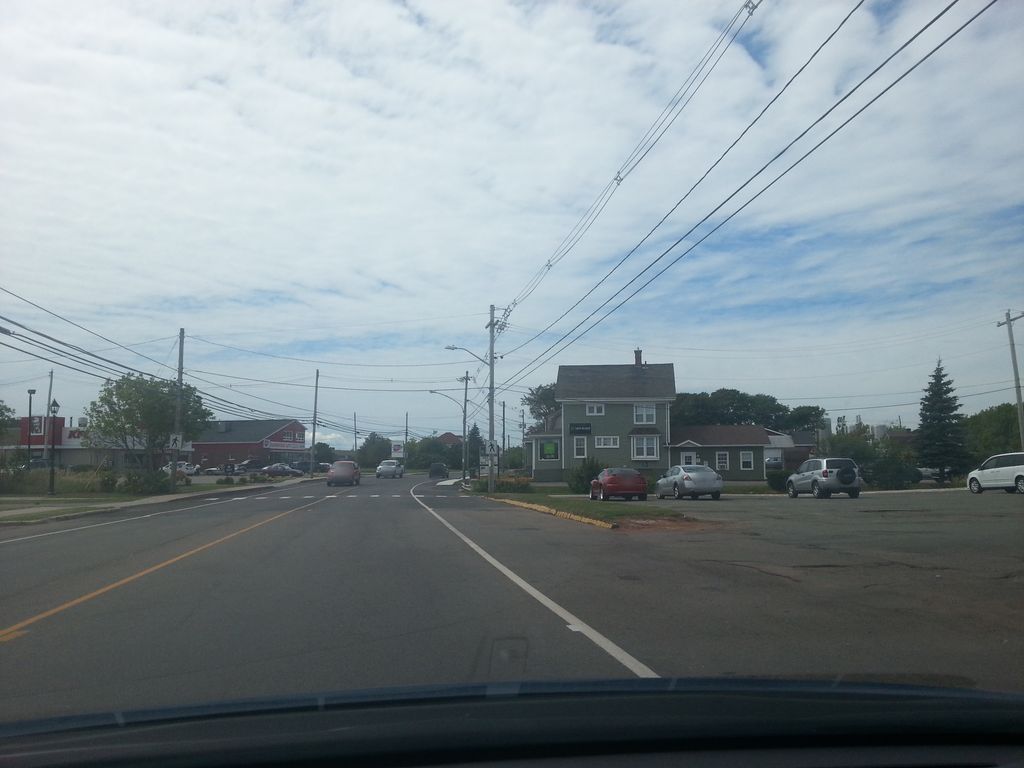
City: charlottetown